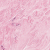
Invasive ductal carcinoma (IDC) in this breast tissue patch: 0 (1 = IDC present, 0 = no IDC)